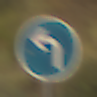
Verkehrszeichen: VorgeschriebeneFahrtrichtungLinks
Umgebung: Outdoor, Nature
Tageszeit: SunriseSunset
Wetter: PartlyCloudy
Licht: Natural
Jahreszeit: NotSpecified
Kontrast: MediumContrast